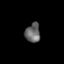
Tissue: prostate
Cell type: Epithelial cells
Senescence score: 0.3073
Nuclear area (px): 278
Mean DAPI intensity: 103.079